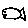
Label: fish